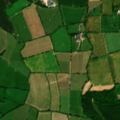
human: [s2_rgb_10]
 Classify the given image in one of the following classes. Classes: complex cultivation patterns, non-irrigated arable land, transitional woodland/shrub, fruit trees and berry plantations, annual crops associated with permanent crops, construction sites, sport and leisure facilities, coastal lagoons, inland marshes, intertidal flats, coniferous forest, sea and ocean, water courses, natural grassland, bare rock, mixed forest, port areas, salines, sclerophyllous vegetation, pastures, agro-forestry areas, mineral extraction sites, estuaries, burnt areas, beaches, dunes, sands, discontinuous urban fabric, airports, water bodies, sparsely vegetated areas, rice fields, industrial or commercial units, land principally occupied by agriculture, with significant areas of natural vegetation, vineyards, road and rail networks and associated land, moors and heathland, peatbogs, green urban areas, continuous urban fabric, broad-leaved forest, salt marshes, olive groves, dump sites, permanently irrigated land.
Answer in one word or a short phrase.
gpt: non-irrigated arable land, pastures, mixed forest